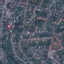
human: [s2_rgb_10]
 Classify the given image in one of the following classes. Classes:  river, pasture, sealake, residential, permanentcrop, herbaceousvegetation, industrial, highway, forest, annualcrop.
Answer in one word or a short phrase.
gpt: Residential